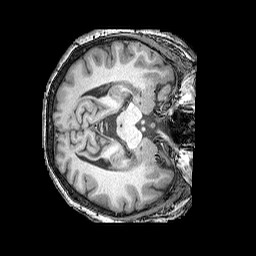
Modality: T1w
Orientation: axial
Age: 63
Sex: female
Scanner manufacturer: siemens
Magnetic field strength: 3 T
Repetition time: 2.25 s
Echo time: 0.00415 s